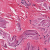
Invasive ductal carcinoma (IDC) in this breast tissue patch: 0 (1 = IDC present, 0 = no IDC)